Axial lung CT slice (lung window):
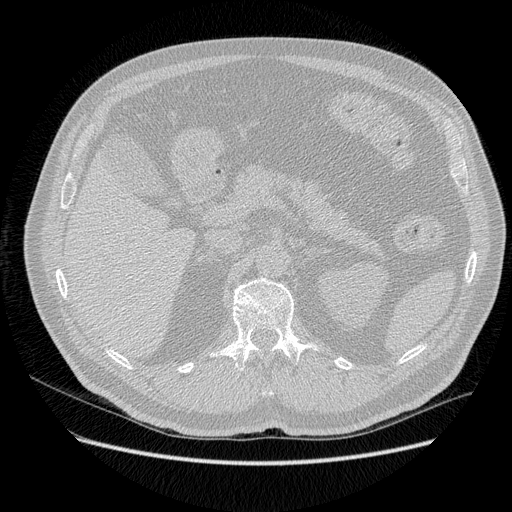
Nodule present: no